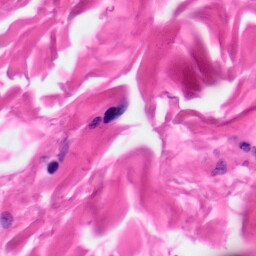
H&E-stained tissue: Skin